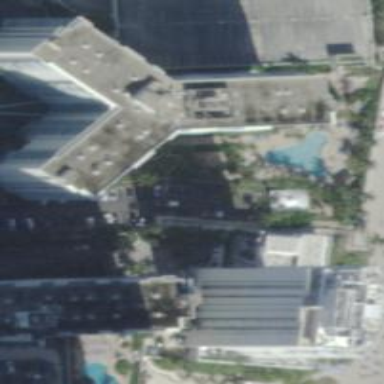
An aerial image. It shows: Hotel building.